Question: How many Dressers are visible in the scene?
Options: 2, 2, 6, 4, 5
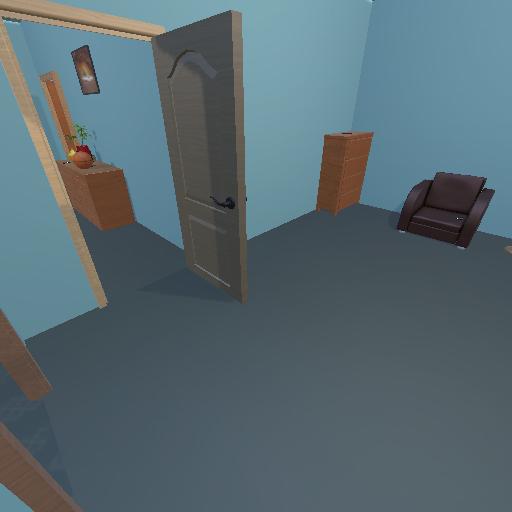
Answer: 2